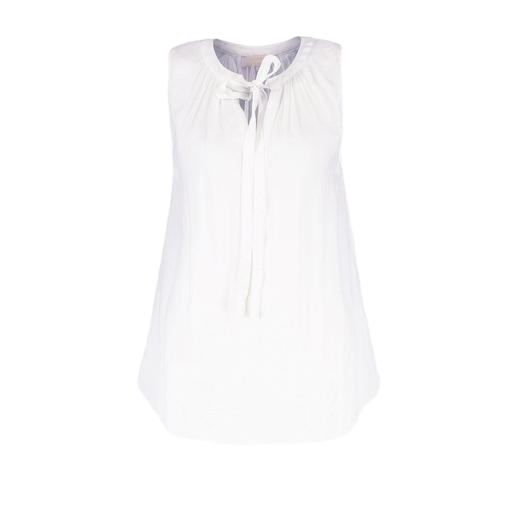
white tie-neck sleeveless blouse, tie-neck jersey top, sleeveless top tie neck, white background